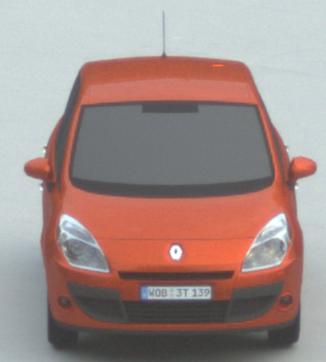
Make: Renault
Model: Scénic 1.6 16V 110
Detailed model: Scénic (III)
Model produced from: 2009/06
Model produced until: 2010/08
Doors: 5
Color: orange
Road condition: dry road
Daytime: sunrise or sunset
Contrast: low contrast